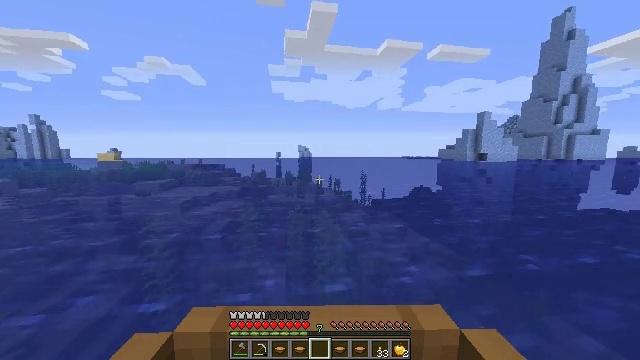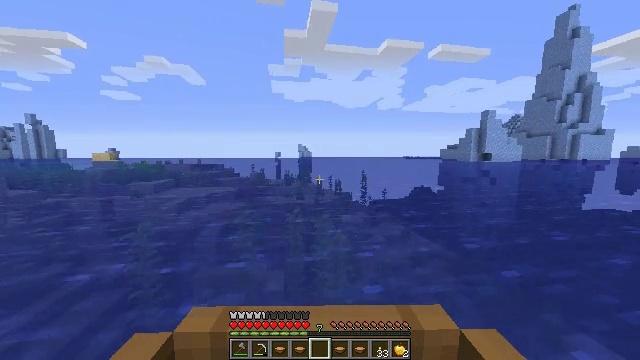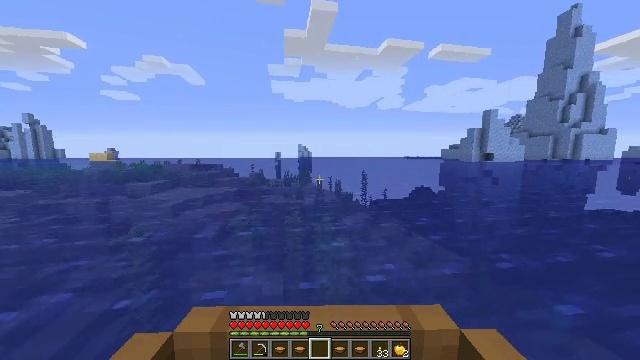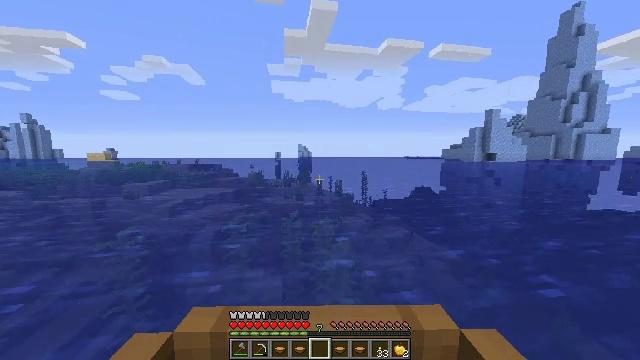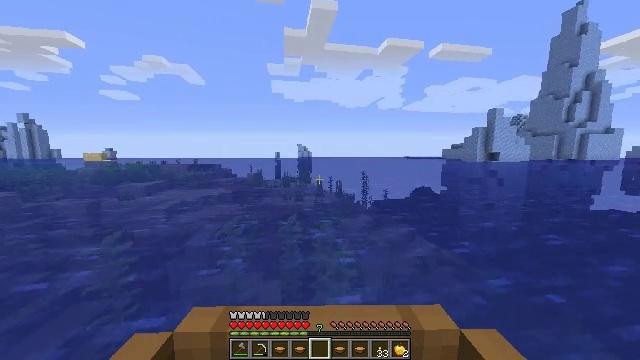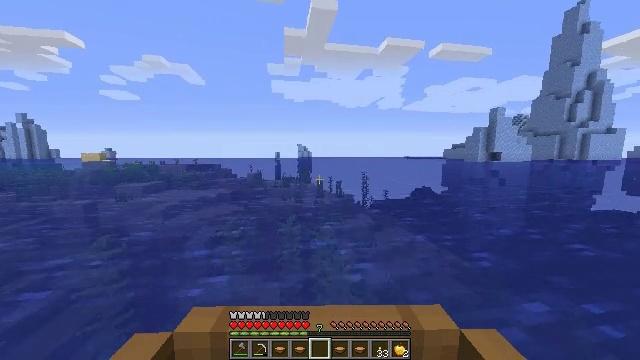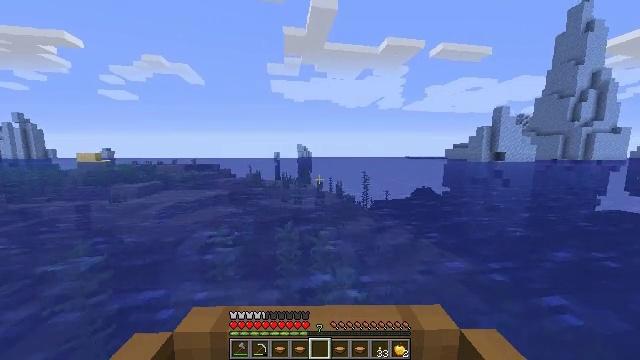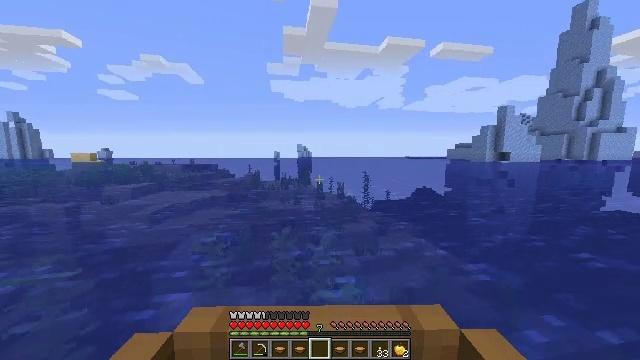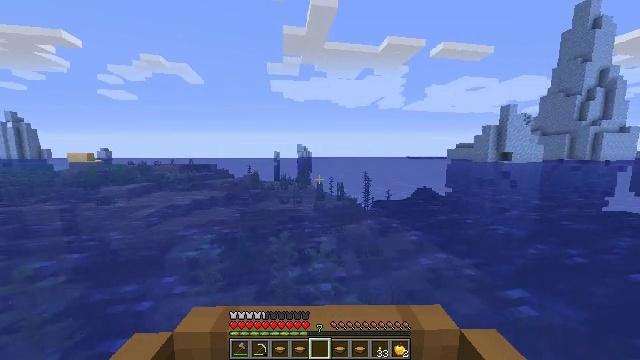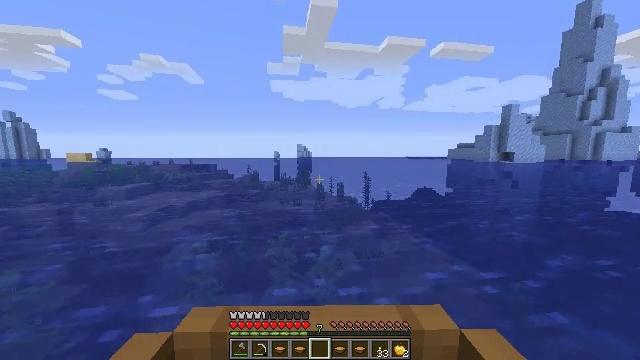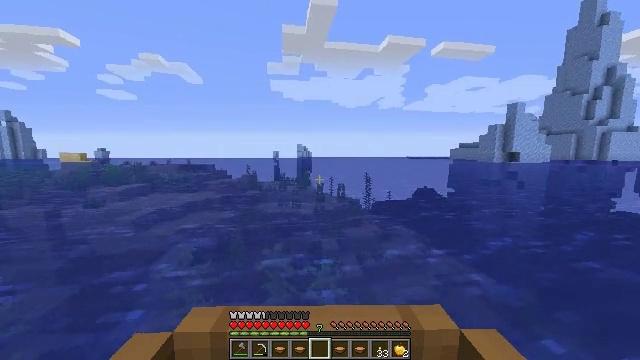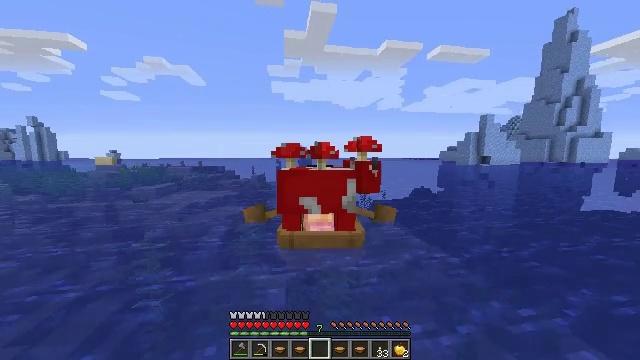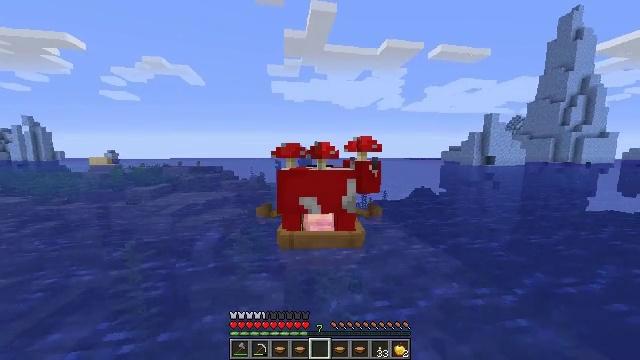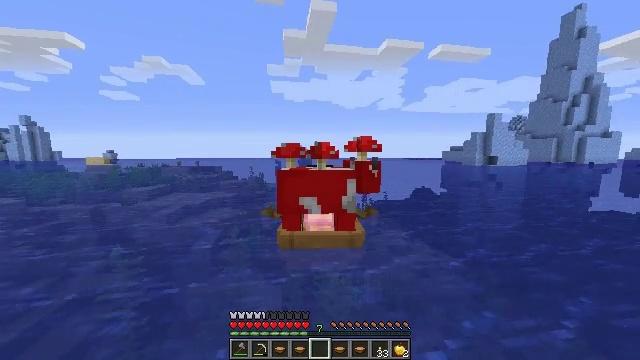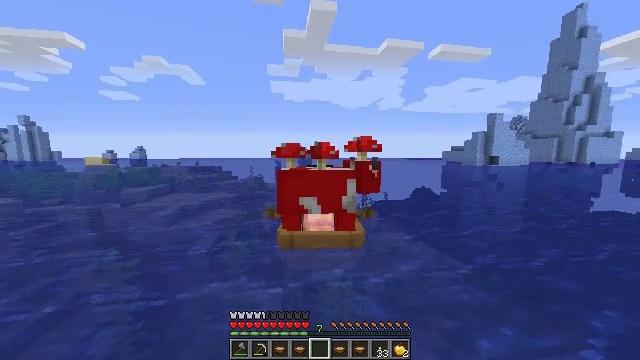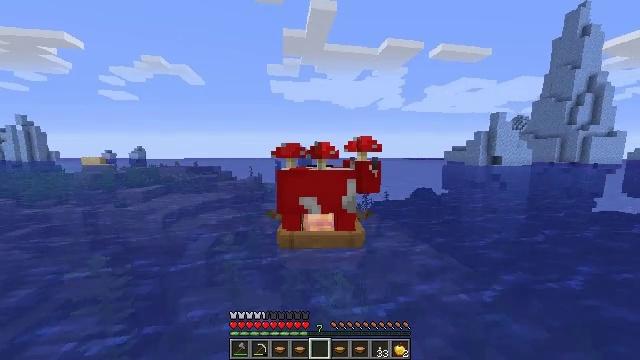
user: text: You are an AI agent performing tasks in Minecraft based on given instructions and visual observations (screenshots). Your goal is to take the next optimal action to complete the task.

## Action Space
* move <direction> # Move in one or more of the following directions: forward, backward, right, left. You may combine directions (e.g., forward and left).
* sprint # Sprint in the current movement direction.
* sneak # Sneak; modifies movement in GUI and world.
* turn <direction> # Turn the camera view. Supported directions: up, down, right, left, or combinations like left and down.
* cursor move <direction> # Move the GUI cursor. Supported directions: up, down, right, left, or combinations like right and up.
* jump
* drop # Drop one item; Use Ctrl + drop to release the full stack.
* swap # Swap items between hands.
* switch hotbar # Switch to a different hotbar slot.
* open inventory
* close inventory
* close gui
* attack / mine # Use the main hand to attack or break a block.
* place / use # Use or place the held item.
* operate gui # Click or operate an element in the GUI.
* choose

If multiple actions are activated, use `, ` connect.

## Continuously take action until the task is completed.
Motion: motion action
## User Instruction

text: Remove a mushroom stew from the inventory.
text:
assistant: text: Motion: move forward
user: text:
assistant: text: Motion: move forward
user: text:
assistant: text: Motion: move forward
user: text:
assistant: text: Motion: move forward
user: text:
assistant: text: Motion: move forward
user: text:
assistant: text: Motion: move forward
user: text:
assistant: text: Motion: move forward
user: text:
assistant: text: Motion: move forward
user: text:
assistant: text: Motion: move forward
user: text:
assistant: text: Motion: move forward
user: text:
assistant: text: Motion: move forward
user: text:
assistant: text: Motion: move forward
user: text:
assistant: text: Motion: move forward
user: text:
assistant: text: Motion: move forward
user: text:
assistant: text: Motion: move forward
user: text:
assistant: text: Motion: move forward
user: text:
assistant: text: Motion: move forward
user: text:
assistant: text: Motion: move forward
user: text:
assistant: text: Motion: move forward
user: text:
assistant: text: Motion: move forward
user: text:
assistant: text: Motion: move forward
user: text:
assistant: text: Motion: move forward
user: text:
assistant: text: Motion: move forward
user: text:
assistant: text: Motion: move forward, turn left and down
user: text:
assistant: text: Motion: move forward, turn left
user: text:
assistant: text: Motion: move forward, turn left and up
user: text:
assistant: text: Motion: move forward, turn left and up
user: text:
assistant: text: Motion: move forward, turn left and up
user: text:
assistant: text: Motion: move forward
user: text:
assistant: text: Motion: move forward